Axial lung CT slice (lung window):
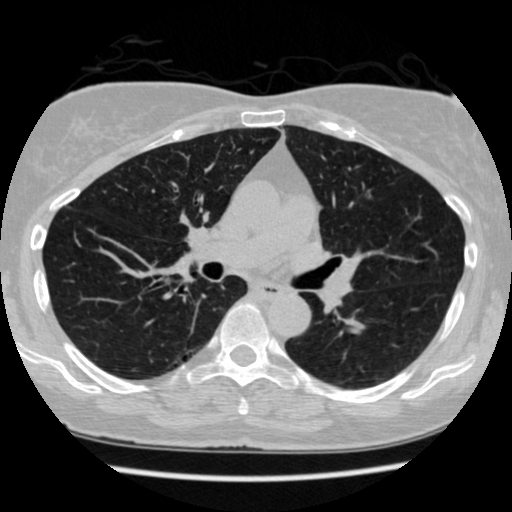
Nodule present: yes
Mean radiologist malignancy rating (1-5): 2